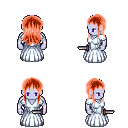
a pixel art fantasy rpg character, male body template, dark elf, purple skin, underdress, metal pants, red unkempt hairstyle, brown shoes, dagger, four views (front, back, left, right), 2x2 character sprite sheet, small pixel art, hard edges, no anti-aliasing